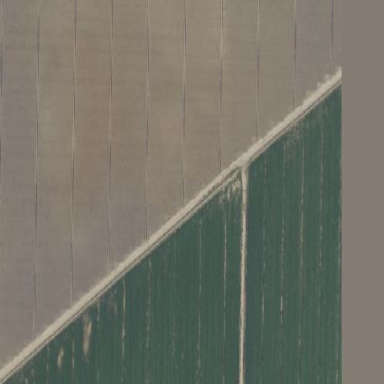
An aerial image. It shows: Farmland with fields for crop cultivation.